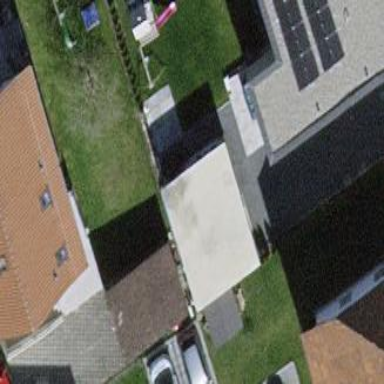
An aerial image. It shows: Garage building.